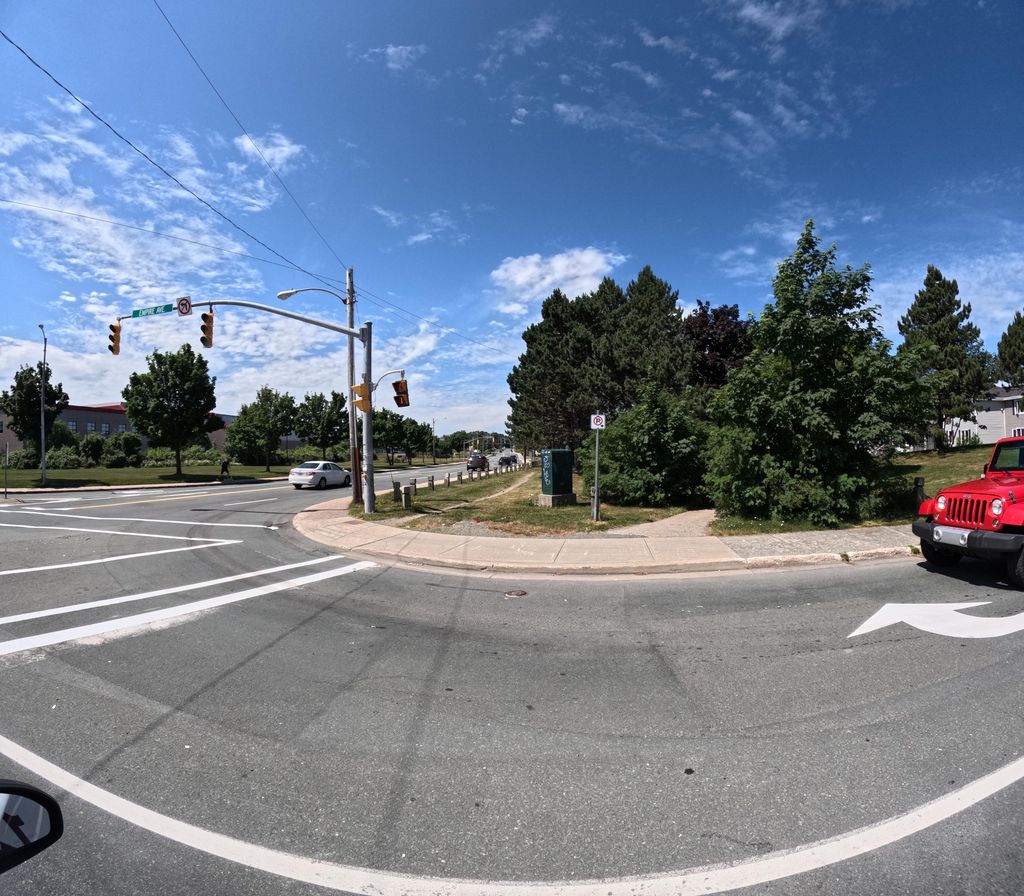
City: st_johns